Interaction volume radius: 10 \u00c5
Interaction volume height: 15 \u00c5
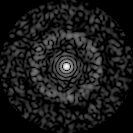
Disorder parameter: 0.8632